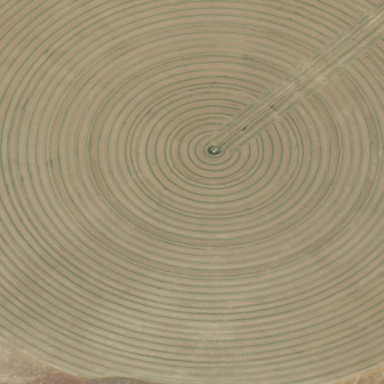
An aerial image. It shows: Farmland with pivot irrigation system.